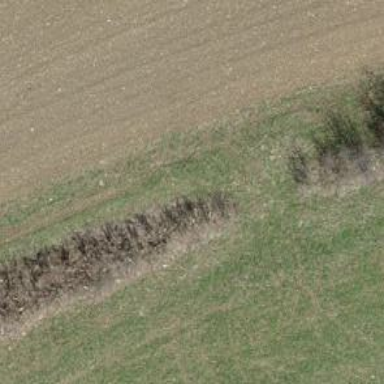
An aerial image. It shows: Hedge acting as barrier.